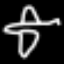
Label: airplane